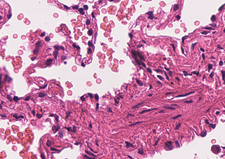
Tumor epithelial tissue: no
Tumor-associated stroma tissue: no
Normal tissue: yes